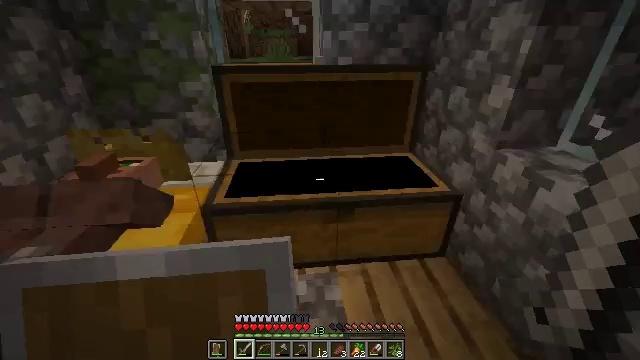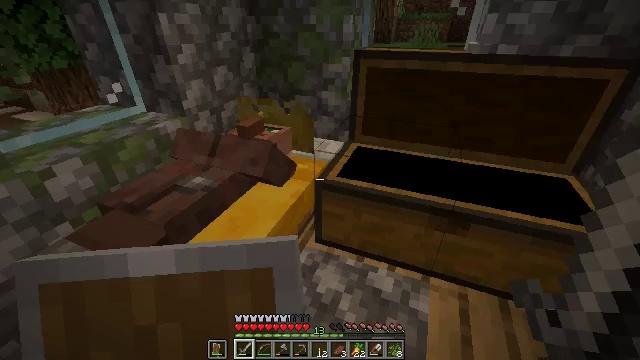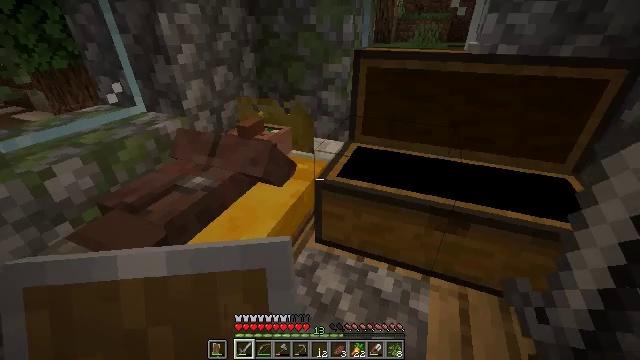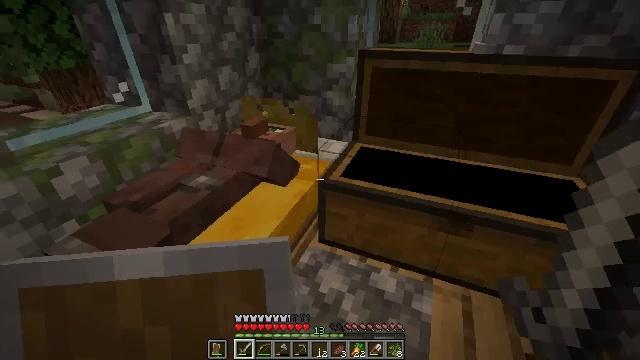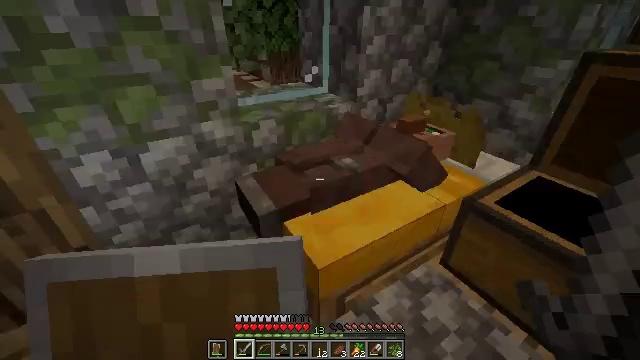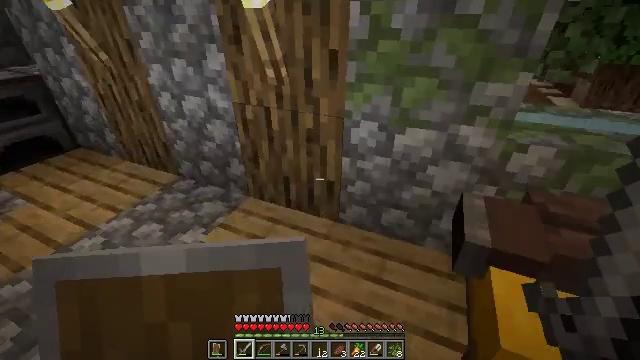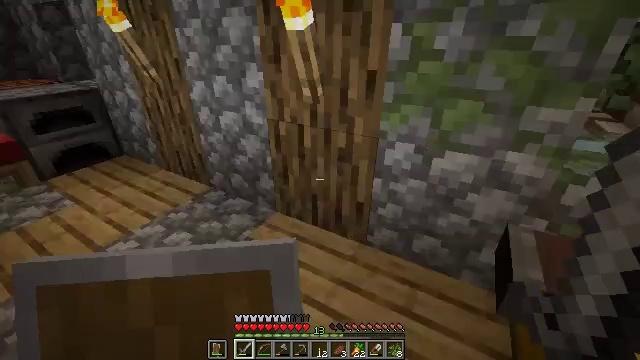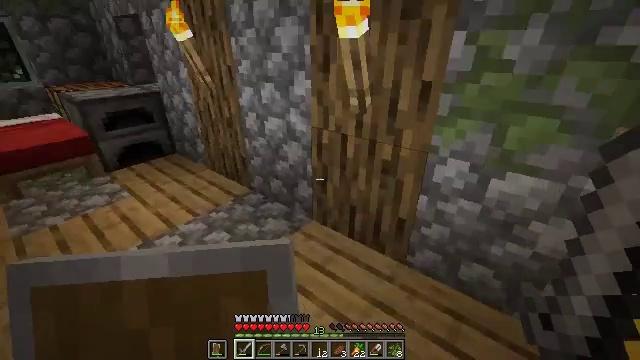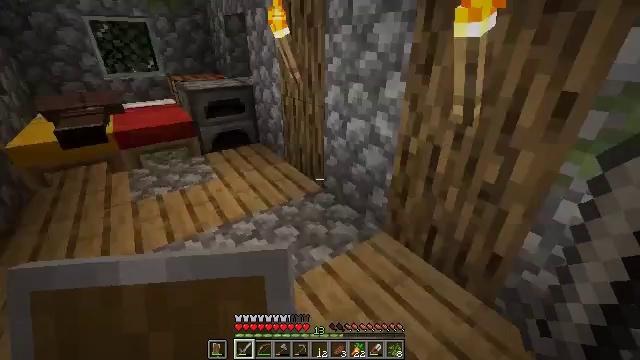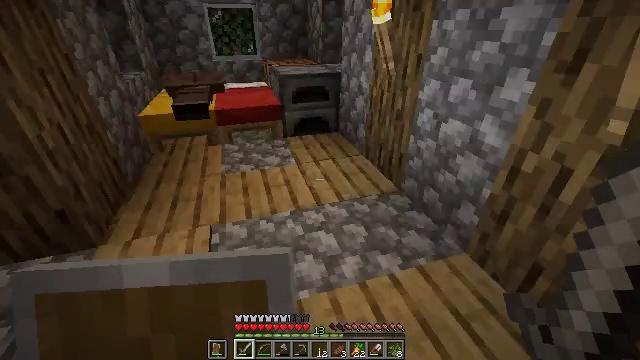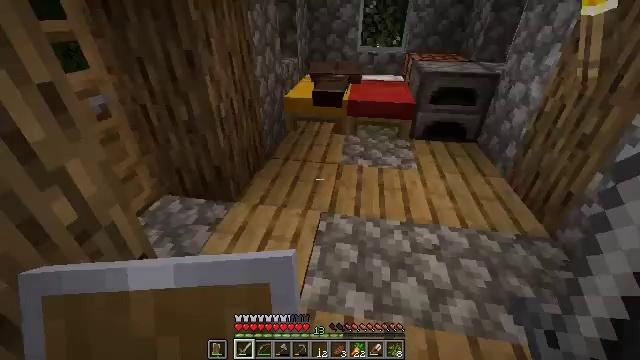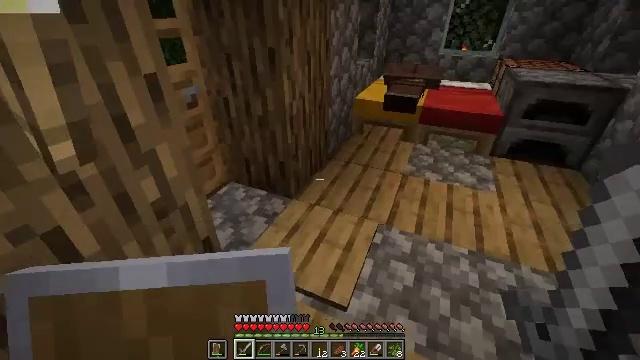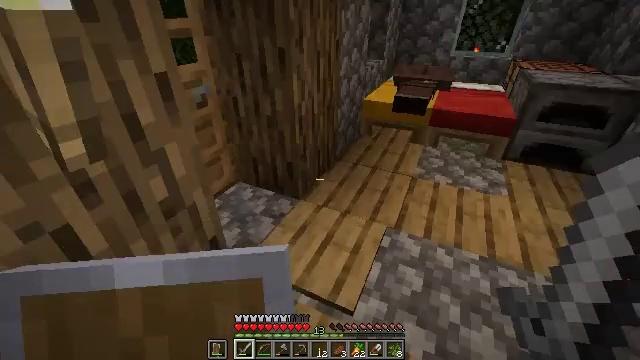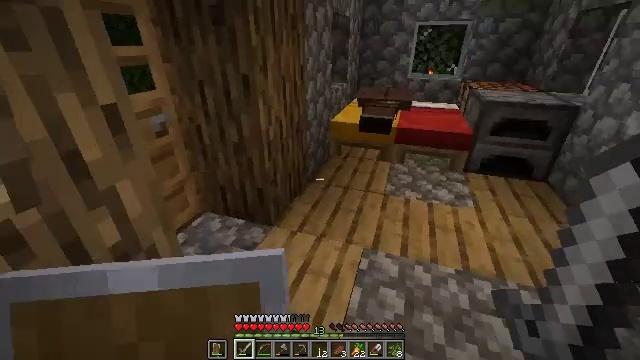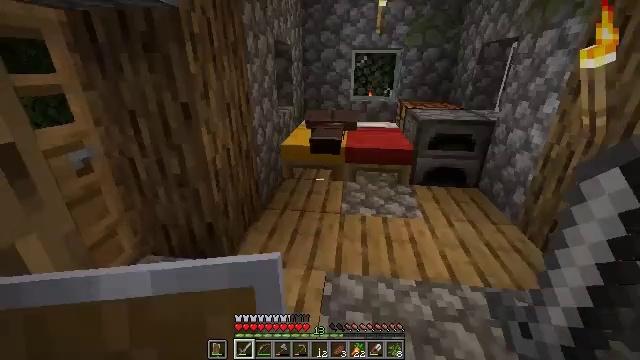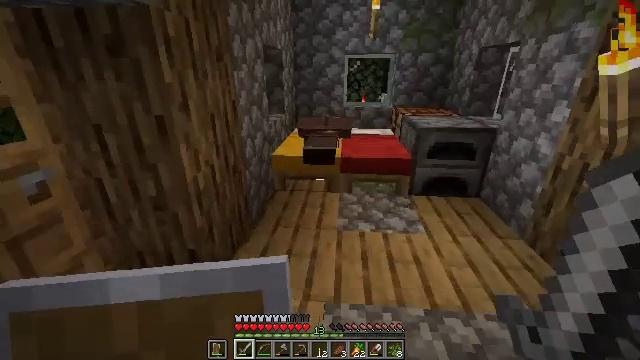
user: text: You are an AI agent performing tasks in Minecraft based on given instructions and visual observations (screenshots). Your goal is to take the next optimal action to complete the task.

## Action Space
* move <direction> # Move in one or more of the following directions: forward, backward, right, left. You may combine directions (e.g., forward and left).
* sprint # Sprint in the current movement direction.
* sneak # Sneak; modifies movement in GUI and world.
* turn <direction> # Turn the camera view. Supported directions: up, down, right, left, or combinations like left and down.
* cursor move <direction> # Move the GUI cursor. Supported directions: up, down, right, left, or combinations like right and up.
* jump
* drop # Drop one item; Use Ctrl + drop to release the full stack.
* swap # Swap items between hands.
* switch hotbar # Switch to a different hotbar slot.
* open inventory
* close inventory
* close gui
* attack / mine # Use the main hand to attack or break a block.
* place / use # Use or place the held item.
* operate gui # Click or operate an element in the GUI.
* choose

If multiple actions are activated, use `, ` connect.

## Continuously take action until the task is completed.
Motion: motion action
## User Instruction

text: In the crafting table, craft some paper.
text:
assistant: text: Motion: turn left and down
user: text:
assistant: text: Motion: no_op
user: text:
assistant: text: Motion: no_op
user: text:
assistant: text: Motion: turn left and down
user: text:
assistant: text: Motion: turn left
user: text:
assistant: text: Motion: move forward and move left, turn left and up
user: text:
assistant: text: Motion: move forward and move left, turn left and up
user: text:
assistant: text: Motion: move forward and move left, turn left
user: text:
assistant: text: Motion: move left, turn left and down
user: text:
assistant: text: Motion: turn left and down
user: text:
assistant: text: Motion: turn left
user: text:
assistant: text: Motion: turn left
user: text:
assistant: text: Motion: move forward, turn right and up
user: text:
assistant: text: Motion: move forward, turn right and up
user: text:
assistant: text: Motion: move forward, turn right
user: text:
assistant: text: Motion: move forward, turn right and up
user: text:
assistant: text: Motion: move forward, turn right
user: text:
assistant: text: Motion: move forward, turn right
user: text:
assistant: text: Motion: move forward, turn right
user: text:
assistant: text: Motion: move forward, turn right
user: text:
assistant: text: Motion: move forward, turn right and up
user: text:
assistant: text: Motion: move forward, turn right
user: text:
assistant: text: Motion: move forward, turn down
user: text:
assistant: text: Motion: move forward, turn left and down
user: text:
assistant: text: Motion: move forward, turn left and down
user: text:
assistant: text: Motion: move forward, turn left and down
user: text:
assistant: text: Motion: move forward and move right, turn left
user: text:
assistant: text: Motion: move forward and move right, turn left and up
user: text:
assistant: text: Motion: move forward and move right, turn left and up
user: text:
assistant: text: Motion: move right, turn left